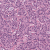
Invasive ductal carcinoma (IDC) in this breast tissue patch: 1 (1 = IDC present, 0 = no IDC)